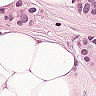
Metastatic tissue present: yes